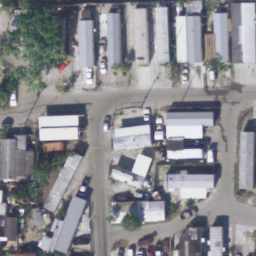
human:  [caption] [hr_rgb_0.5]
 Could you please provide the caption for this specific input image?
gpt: Many mobile homes arranged haphazardly in the mobile home park .

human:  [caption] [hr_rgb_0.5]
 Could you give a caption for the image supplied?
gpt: Many mobile homes arranged haphazardly in the mobile home park and some roads go through this area .

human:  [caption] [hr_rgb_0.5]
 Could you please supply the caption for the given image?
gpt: Many mobile homes are closed to each other in the mobile home park .

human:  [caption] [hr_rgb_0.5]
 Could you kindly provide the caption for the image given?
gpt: Lots of mobile homes arranged haphazardly with plants surrounded in the mobile home park .

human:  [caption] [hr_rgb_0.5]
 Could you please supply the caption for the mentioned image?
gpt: Lots of mobile homes are closed to each other and some roads go through this area .